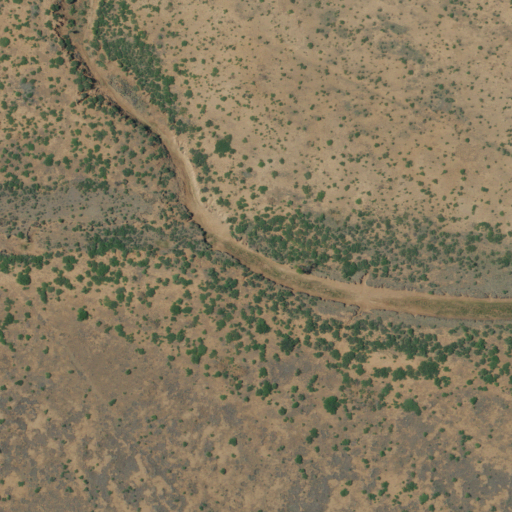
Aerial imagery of valley in New Mexico named Indian Draw containing only shrub